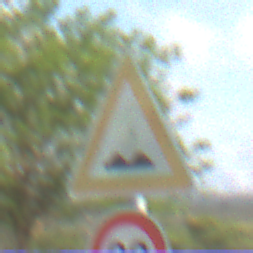
Verkehrszeichen: UnebeneFahrbahn
Zusatzzeichen unten: Geschwindigkeit90
Umgebung: Outdoor, Nature
Tageszeit: MorningAfternoon
Wetter: PartlyCloudy
Licht: Natural
Jahreszeit: NotSpecified
Kontrast: HighContrast